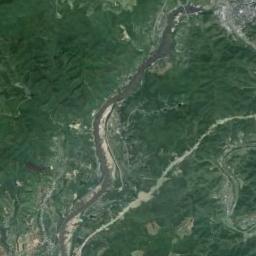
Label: river